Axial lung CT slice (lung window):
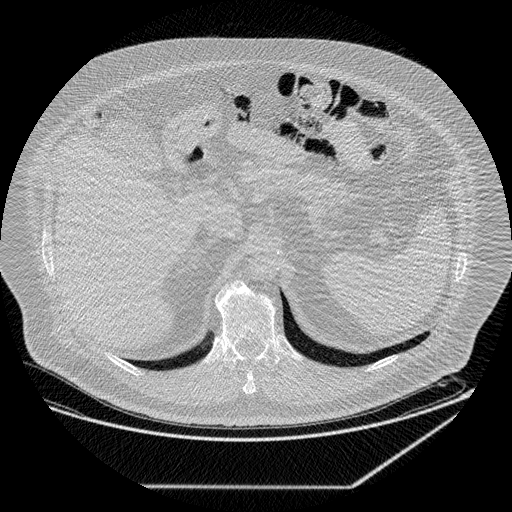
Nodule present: no